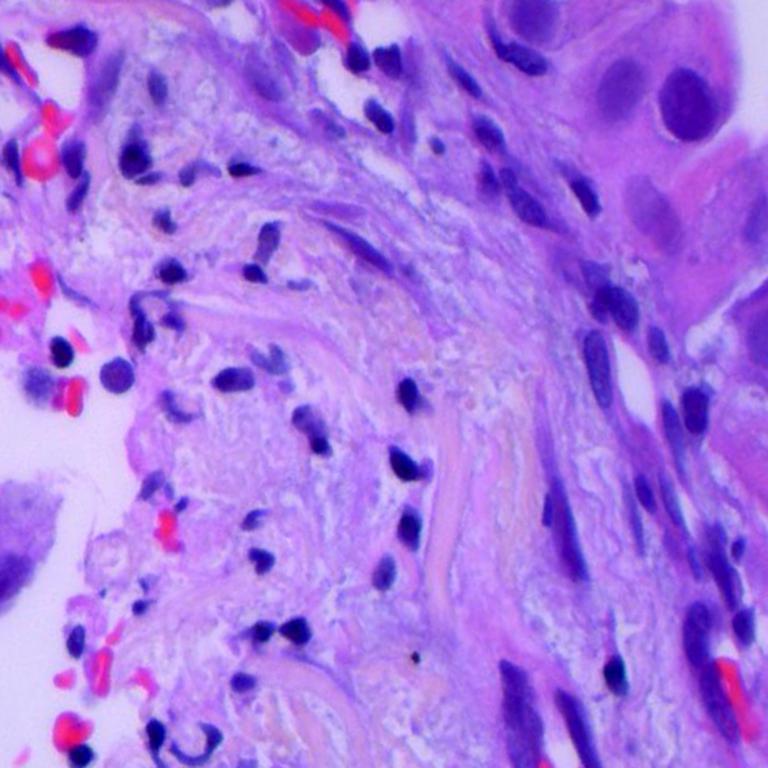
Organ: lung
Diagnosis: adenocarcinomas